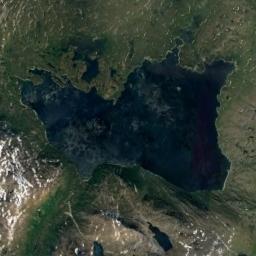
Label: lake